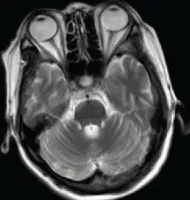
61-year-old woman after suffering a stroke. (E) Fused PET/CT images also demonstrated hypometabolism in the contralteral cerebellar hemisphere but with low soft-tissue resolution.
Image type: radiology (mri)